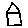
Label: house